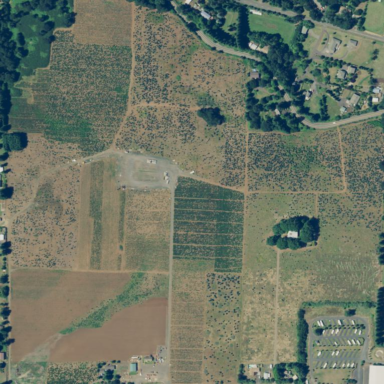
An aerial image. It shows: Plant nursery specializing in Christmas trees with needle-leaved foliage.